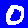
Digit: 0